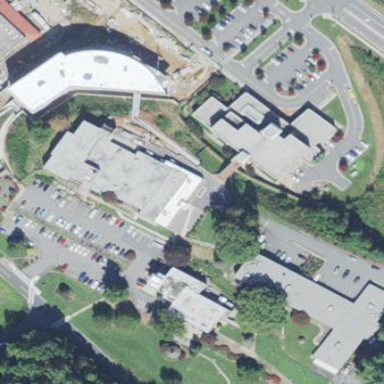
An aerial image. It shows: College building.